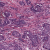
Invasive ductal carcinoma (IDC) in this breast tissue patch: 1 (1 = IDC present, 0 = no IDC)